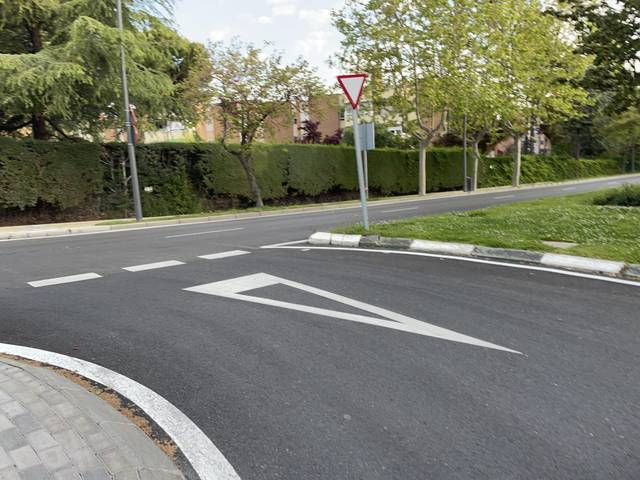
Region: Spain
Coordinates: 40.478, -3.871